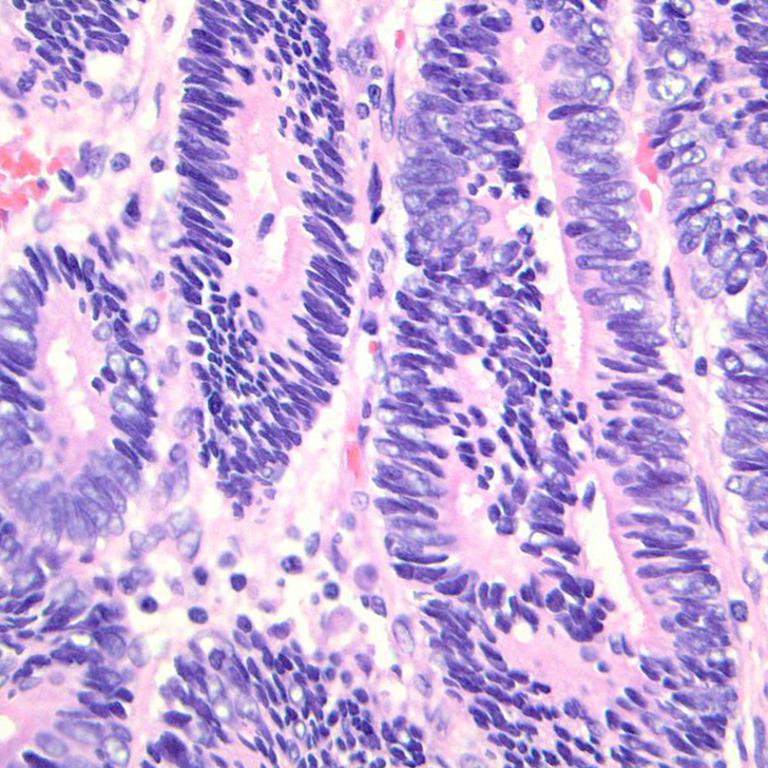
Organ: colon
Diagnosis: adenocarcinomas